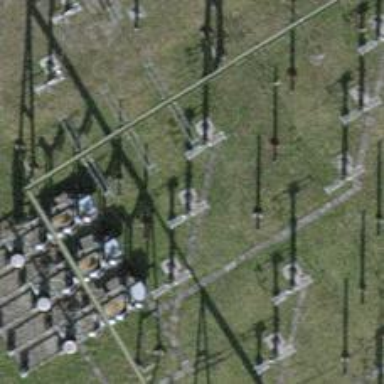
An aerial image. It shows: Busbar power line.